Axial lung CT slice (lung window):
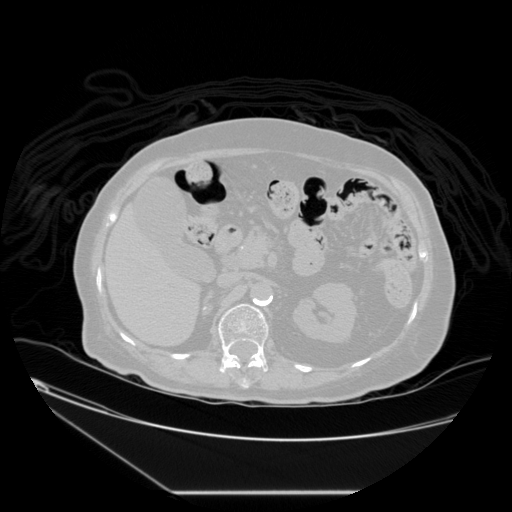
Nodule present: no